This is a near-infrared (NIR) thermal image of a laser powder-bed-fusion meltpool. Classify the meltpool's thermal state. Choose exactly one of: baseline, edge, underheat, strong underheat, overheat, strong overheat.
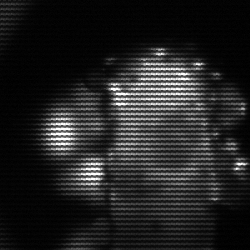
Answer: strong underheat